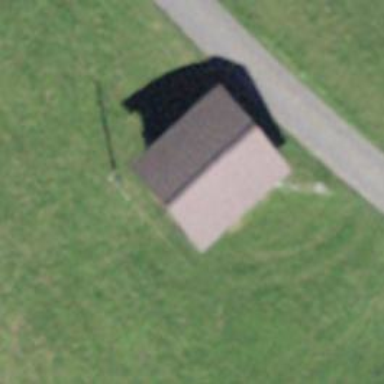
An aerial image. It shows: Rural barn.